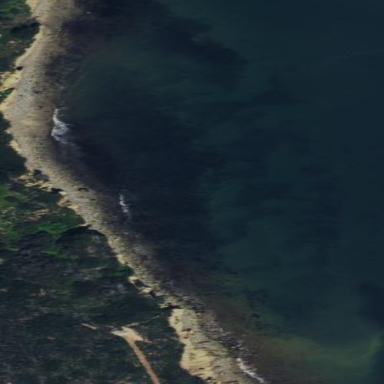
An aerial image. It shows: Natural rock reef.